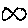
Label: fish